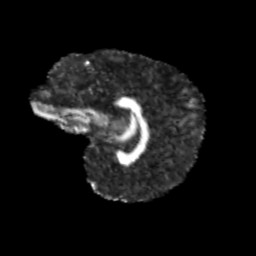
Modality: FA
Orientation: sagittal
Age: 11
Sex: female
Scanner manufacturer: siemens
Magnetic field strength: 3 T
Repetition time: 3.8 s
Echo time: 0.07 s